Question: Per my boss' recommendations, we are using Dapper to access our database. As this is just a quick, throwaway project, he would like to forego creating POCO objects for the results of these calls to the database, so we're just having Dapper return 'dynamic' objects.
So I have several Web API controllers, all deriving from the same BaseController. In the base class, we have a method like this:
'''
protected dynamic ExecuteSingle(string sql, object parameters = null, bool useStoredProcedure = true) {
using (var db = ObjectFactory.GetInstance<IDbManager>())
{
var cmd = useStoredProcedure ? db.SetSpCommand(sql) : db.SetCommand(sql);
if (parameters != null)
{
cmd = cmd.SetParameters(parameters);
}
return cmd.ExecuteObject<dynamic>();
}
}
'''
We are able to use that successfully when taking that result and passing it as the parameter to a 'Ok()' return value. All of the properties of the object get successfully parsed into the JSON object.
I'm now working on another section of code where instead of immediately spitting it back out, I need to use the data coming back to hit another set of functionality.
'''
var sql = " SELECT Id FROM Table WHERE ReviewId = :ReviewId ";
dynamic dbSurvey = ExecuteSingle(sql, new {ReviewId = reviewId}, false);
var survey = sg.GetSurvey(new GetSurveyRequest(dbSurvey.Id));
'''
It then fails on that last line where calling 'dbSurvey.Id' with an exception saying
> 'object' does not contain a definition for 'Id'
Checking the object, there is a property on there named "Id".
I have <URL>, I am staying within the same assembly, so those points about Anonymous objects being declared as "internal" wouldn't apply in this case.
I also tried changing the return type of 'ExecuteSingle' to an 'ExpandoObject', but am getting the same results.
Here is a screenshot of how it is being called, versus the object and properties that it contains. Perhaps the format of the properties could help determine why it's not being found.

I also used the Watch menu to try various ways to access the property, and none of the following worked:
'''
dbSurvey["Id"]
(dbSurvey as IDictionary<string, long>)["Id"]
((IDictionary<string, int>)dbSurvey)["Id"]
'''
Here is the result of 'dbSurvey.GetType()' from the immediate window while running:
'''
{<>f__AnonymousType2'1[System.Int64]}
base: {Name = "<>f__AnonymousType2'1" FullName = "<>f__AnonymousType2'1[[System.Int64, mscorlib, Version=4.0.0.0, Culture=neutral, PublicKeyToken=b77a5c561934e089]]"}
Assembly: {***.Web.Test, Version=1.0.0.0, Culture=neutral, PublicKeyToken=null}
AssemblyQualifiedName: "<>f__AnonymousType2'1[[System.Int64, mscorlib, Version=4.0.0.0, Culture=neutral, PublicKeyToken=b77a5c561934e089]], ***.Web.Test, Version=1.0.0.0, Culture=neutral, PublicKeyToken=null"
BaseType: {Name = "Object" FullName = "System.Object"}
ContainsGenericParameters: false
DeclaringMethod: 'dbSurvey.GetType().DeclaringMethod' threw an exception of type 'System.InvalidOperationException'
DeclaringType: null
FullName: "<>f__AnonymousType2'1[[System.Int64, mscorlib, Version=4.0.0.0, Culture=neutral, PublicKeyToken=b77a5c561934e089]]"
GenericParameterAttributes: 'dbSurvey.GetType().GenericParameterAttributes' threw an exception of type 'System.InvalidOperationException'
GenericParameterPosition: 'dbSurvey.GetType().GenericParameterPosition' threw an exception of type 'System.InvalidOperationException'
GUID: {382c0269-d631-3c89-a105-38a1be8a3db7}
IsConstructedGenericType: true
IsEnum: false
IsGenericParameter: false
IsGenericType: true
IsGenericTypeDefinition: false
IsSecurityCritical: true
IsSecuritySafeCritical: false
IsSecurityTransparent: false
MemberType: TypeInfo
MetadataToken: 33554480
Module: {***.Web.Test.dll}
Name: "<>f__AnonymousType2'1"
Namespace: null
ReflectedType: null
StructLayoutAttribute: {System.Runtime.InteropServices.StructLayoutAttribute}
TypeHandle: {System.RuntimeTypeHandle}
UnderlyingSystemType: {Name = "<>f__AnonymousType2'1" FullName = "<>f__AnonymousType2'1[[System.Int64, mscorlib, Version=4.0.0.0, Culture=neutral, PublicKeyToken=b77a5c561934e089]]"}
'''
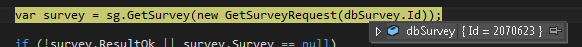
Answer: OK, so I resolved this issue. I just figured out what the problem was. Thanks to xanatos' help in the comments, we noticed that the 'Module' property of the type was coming from the Test harness. That didn't make any sense to me at the time, because the dynamic object was being created in the same assembly.
However, what I didn't think about until I came back to the issue this morning was that the source of the object being "created" in the base API Controller was an anonymous object that I was creating in the Test harness. So that 'Module' was correct.
If I went and created a separate POCO object for the Mock object in the Test DLL, then it was no longer creating a 'dynamic' off of an anonymous object created in another assembly.